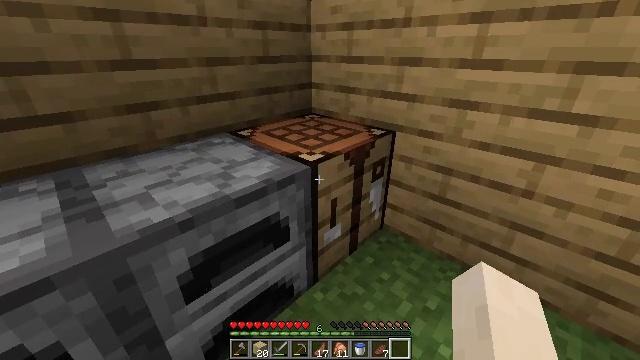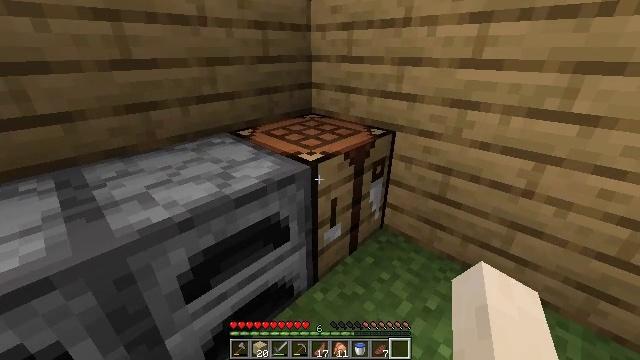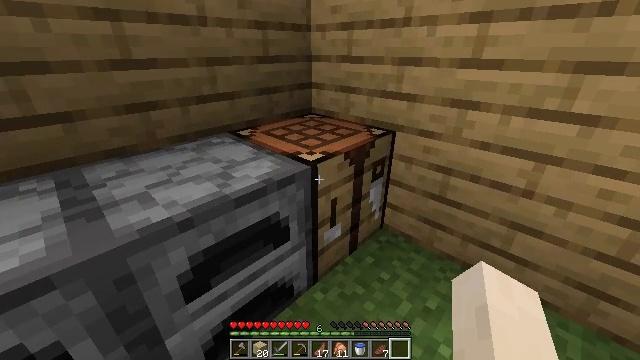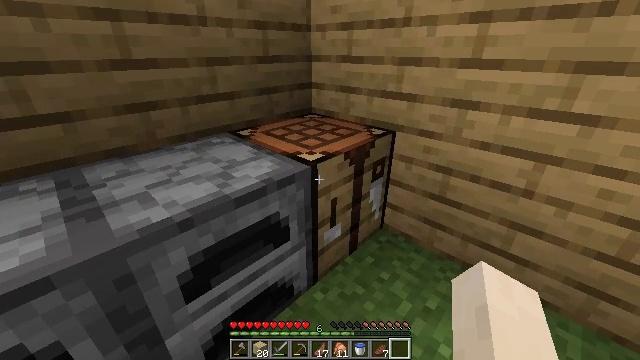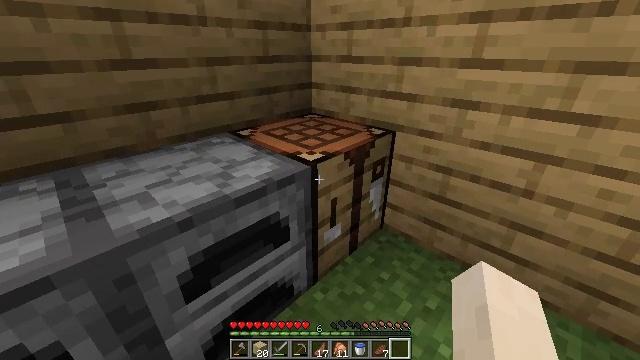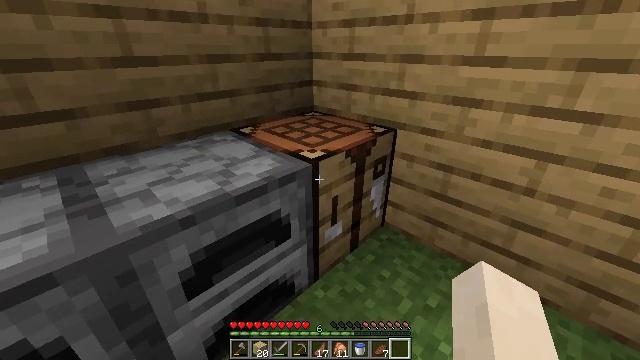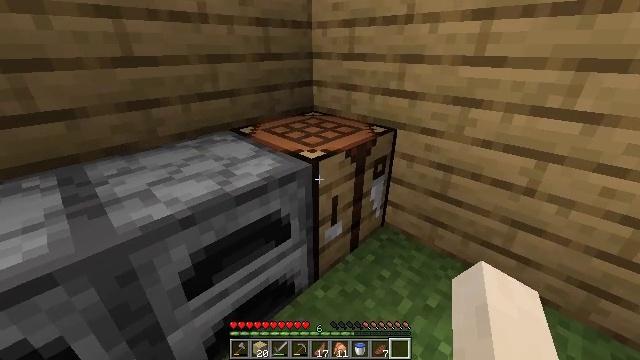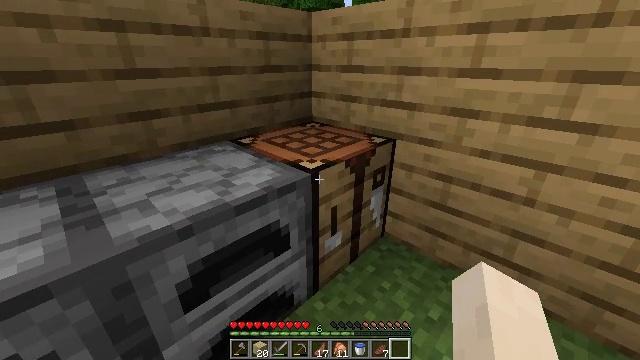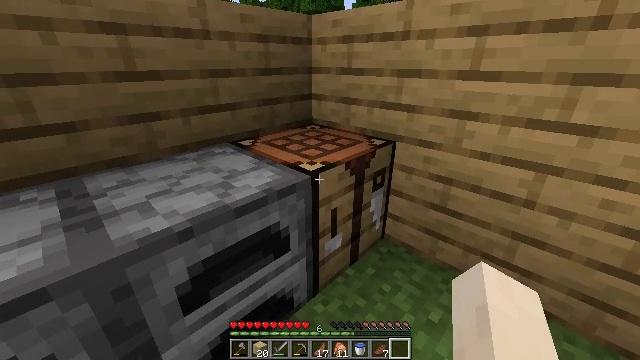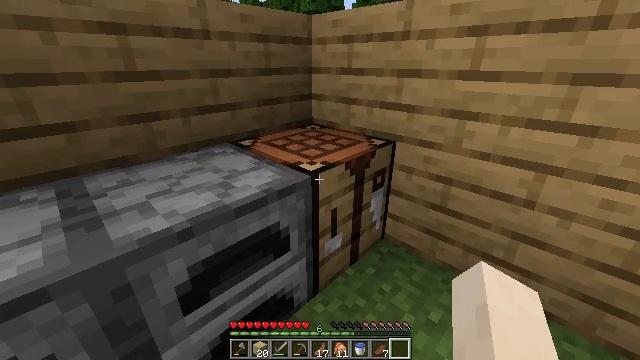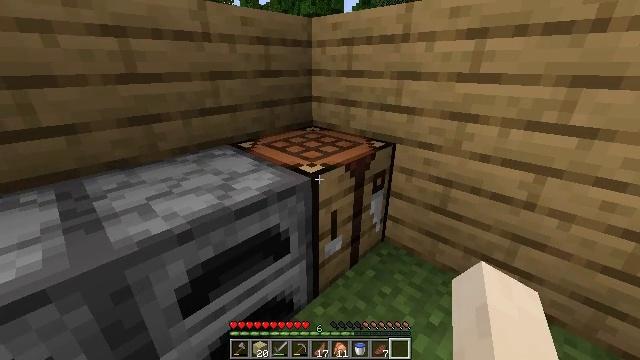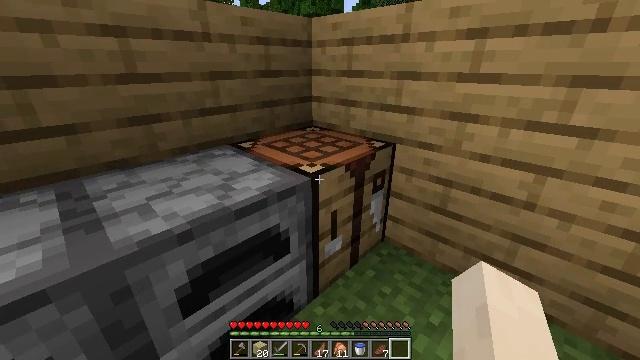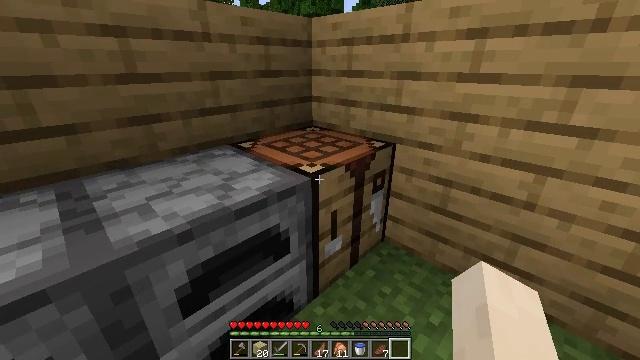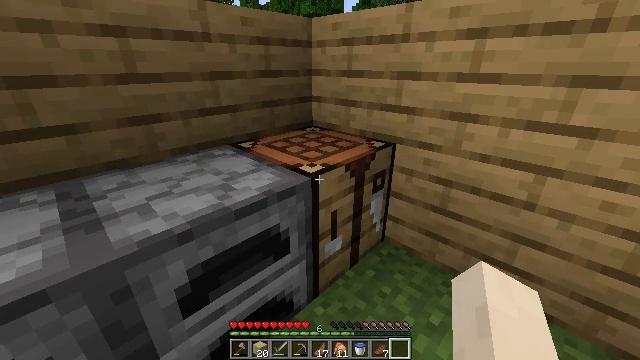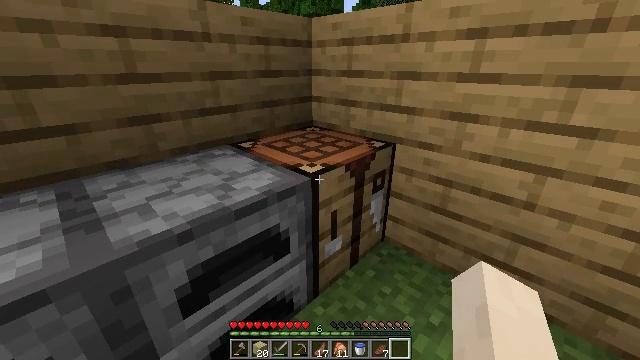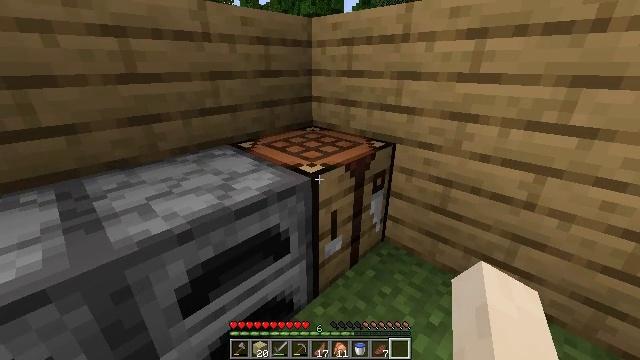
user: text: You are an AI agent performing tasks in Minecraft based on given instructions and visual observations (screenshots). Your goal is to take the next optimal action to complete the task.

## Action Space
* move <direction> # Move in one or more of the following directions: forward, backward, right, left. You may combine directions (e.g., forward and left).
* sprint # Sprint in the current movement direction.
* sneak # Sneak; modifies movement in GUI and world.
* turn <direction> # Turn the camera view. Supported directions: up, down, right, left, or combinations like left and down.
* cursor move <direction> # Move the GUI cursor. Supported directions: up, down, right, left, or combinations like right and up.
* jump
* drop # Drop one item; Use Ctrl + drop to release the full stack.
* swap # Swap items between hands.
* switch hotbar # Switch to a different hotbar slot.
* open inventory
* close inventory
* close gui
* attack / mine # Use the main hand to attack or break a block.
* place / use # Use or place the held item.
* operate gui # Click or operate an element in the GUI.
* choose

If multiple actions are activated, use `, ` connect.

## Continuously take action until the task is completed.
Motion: motion action
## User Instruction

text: Collect birch planks to craft a birch door.
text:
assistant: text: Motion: no_op
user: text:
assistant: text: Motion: no_op
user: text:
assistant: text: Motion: no_op
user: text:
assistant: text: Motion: no_op
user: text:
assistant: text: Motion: no_op
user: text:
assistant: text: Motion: no_op
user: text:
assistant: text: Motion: turn up
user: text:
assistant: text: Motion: no_op
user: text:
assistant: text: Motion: no_op
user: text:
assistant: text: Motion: no_op
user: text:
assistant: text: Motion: no_op
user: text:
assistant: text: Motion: no_op
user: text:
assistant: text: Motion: no_op
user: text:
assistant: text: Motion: no_op
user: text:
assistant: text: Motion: no_op
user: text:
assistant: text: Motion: no_op
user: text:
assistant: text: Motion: no_op
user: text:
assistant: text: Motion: turn up
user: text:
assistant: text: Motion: turn up
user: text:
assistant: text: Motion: no_op
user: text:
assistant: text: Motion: no_op
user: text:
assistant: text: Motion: no_op
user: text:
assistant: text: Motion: no_op
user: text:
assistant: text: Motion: no_op
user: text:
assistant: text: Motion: no_op
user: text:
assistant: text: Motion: no_op
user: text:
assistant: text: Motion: no_op
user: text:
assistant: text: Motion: no_op
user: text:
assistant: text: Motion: no_op
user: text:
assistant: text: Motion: no_op